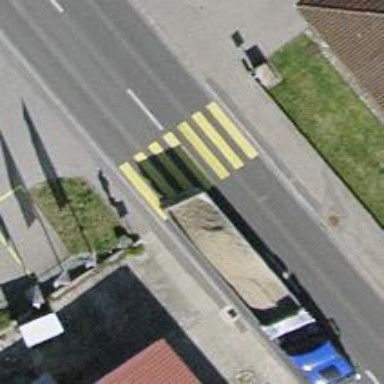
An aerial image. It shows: Uncontrolled zebra crossing on the road.